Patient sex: M
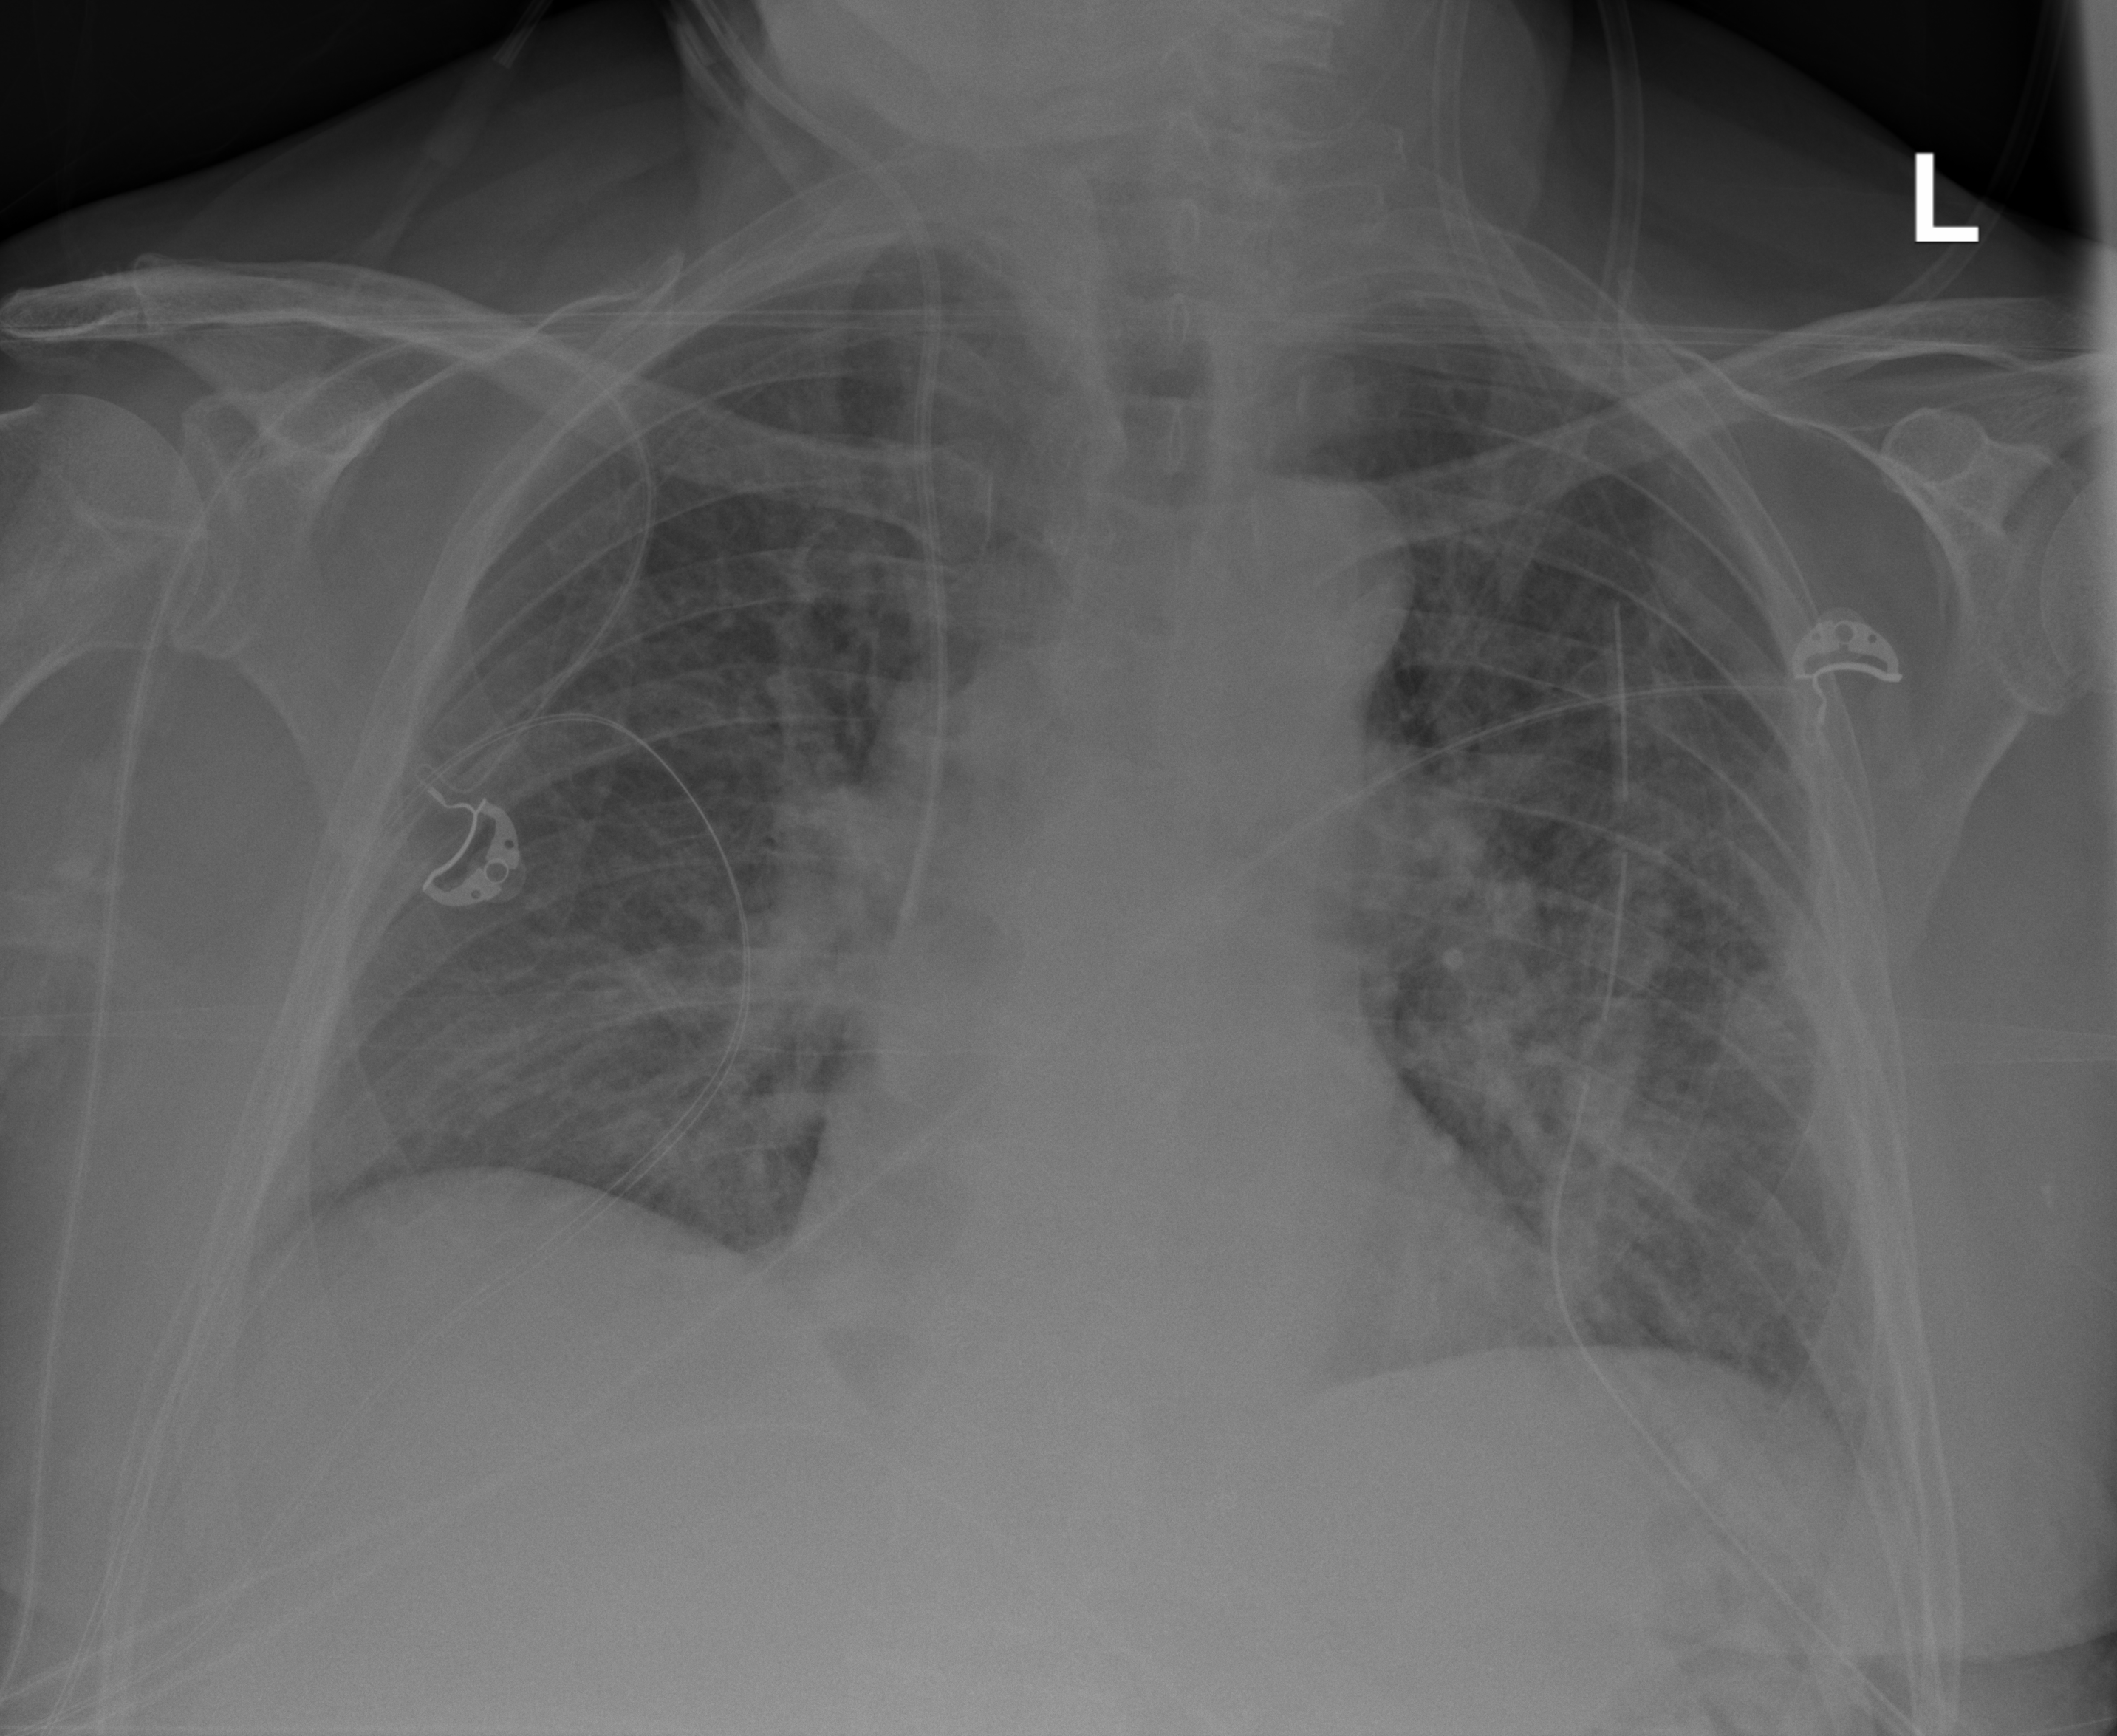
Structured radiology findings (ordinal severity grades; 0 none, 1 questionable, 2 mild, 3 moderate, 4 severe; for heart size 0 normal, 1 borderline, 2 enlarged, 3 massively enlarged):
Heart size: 0
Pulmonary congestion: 2
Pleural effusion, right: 2
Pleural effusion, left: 2
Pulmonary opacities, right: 2
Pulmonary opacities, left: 3
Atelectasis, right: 2
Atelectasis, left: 2